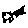
Label: car